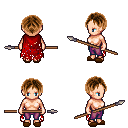
a pixel art fantasy rpg character, female body template, human, light skin, red tattered cape, magenta pants, brown parted hairstyle, brown slippers, spear, four views (front, back, left, right), 2x2 character sprite sheet, small pixel art, hard edges, no anti-aliasing